Question: So there is an ad code which I try to add to the DOM dynamically, something that looks like this:
'''
<script type="text/javascript"><!--<![CDATA[
JAVASCRIPT CODE
//]]>--></script>
'''
If I paste this code directly in the source code, it works, but if I try to insert it to the DOM with jQuery it throws some untraceable errors - at least I cant trace it. Actually this:

The interesting part is that Firebug connects this error to random scripts in the page which contain jQuery. The ad code is inserted into the DOM this way /'element' is a jQuery object/:
'''
element.html(data.content);
'''
What I have tried yet:
1. I have tried to remove the <!-- --> html comment tags.
2. I have tried to wrap the wole code to a script tag dynamically created by jQuery.
3. I even tried to remove the CDATA tags, but that broke everything, I think it is important for the main ad handler script provided by the ad manager company.
Any help would be appreciated, thanks in advance!
(Please dont care about the method, it must be done with ajax.)
The problem still persists, but I think there must be a problem with the ad code, so I accepted the first useful answer for this topic.
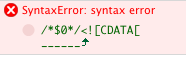
Answer: '''
<script type="text/javascript">
//<![CDATA[
...
//]]>
</script>
<!-- (For styles, it is different) -->
<style type="text/css">
/*<![CDATA[*/
...
/*]]>*/
</style>
'''
And if you really need compatibility with very old browsers that do not recognize the script or style tags resulting in their contents displayed on the page, you can use this:
'''
<script type="text/javascript"><!--//--><![CDATA[//><!--
...
//--><!]]></script>
<!-- (For styles, it is different) -->
<style type="text/css"><!--/*--><![CDATA[/*><!--*/
...
/*]]>*/--></style>
'''
With '<![CDATA[' you can embed 'JS' in 'XML' (and XHTML) documents without the need to replace special 'XML' characters like '<', '>', '&', etc by XML entities '<', '>', '&' etc